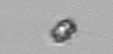
Label: nanoplankton_mix